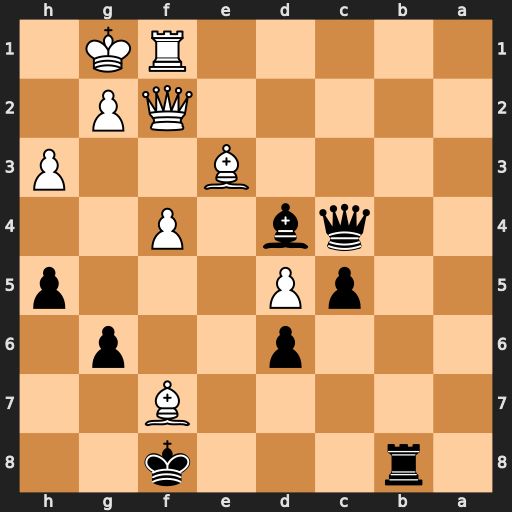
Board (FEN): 1r3k2/5B2/3p2p1/2pP3p/2qb1P2/4B2P/5QP1/5RK1
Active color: b
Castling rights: -
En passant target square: -
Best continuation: Rb2 Qg3 Rb3